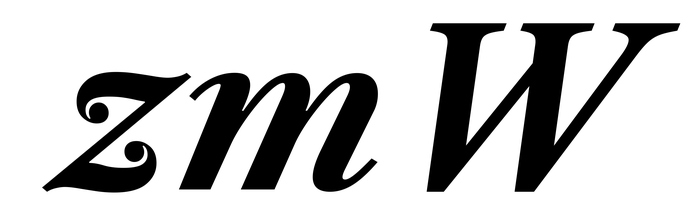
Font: LibreCaslonText-Italic_Bold_Italic